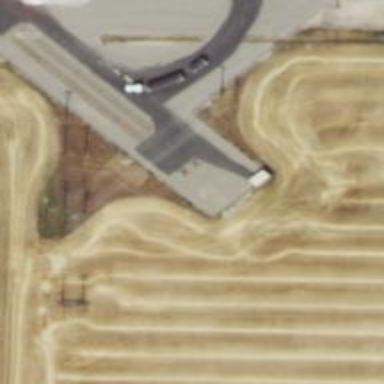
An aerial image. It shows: Rail spur service.